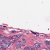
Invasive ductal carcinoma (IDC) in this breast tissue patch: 1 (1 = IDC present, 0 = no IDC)